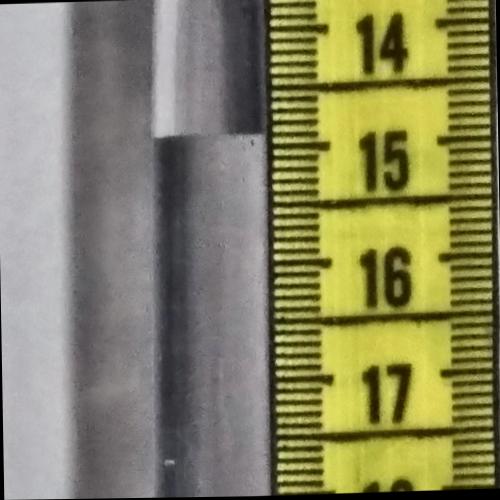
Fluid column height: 14.9 cm